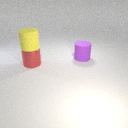
large red metal cylinder in front of large purple rubber cylinder